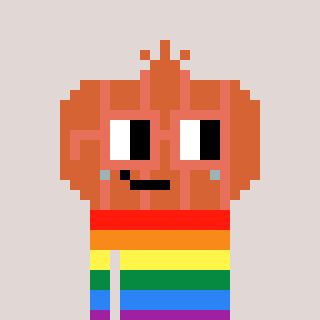
a pixel art character with square orange glasses, a onion-shaped head and a red-colored body on a warm background